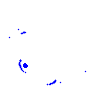
Particle: pion